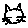
Label: cat